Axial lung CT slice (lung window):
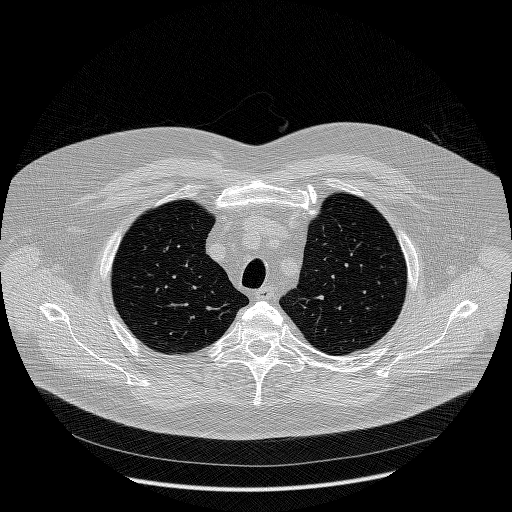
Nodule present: no